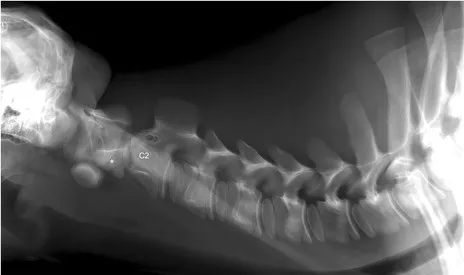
Laterolateral digital radiograph of the cervical vertebral column. The odontoid process (asterisk) is fractured and displaced but still remains attached to the body of the atlas. Notice the marked step misalignment between the fracture fragments and narrowing of the vertebral canal at this level.
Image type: radiology (x_ray)